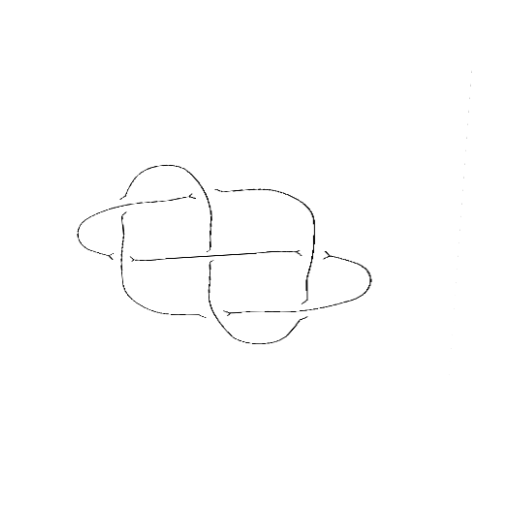
Crossing number: 7